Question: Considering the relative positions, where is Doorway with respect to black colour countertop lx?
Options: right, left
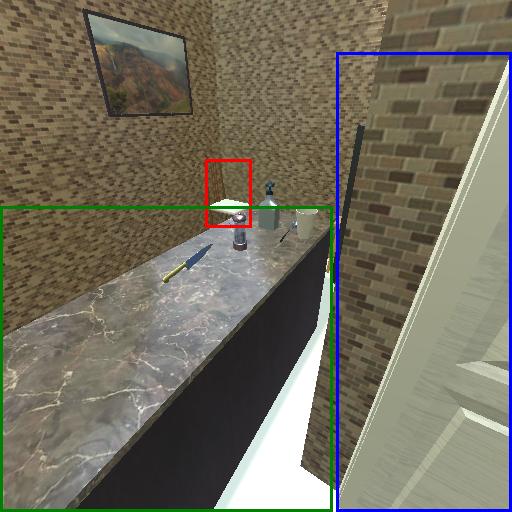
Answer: right